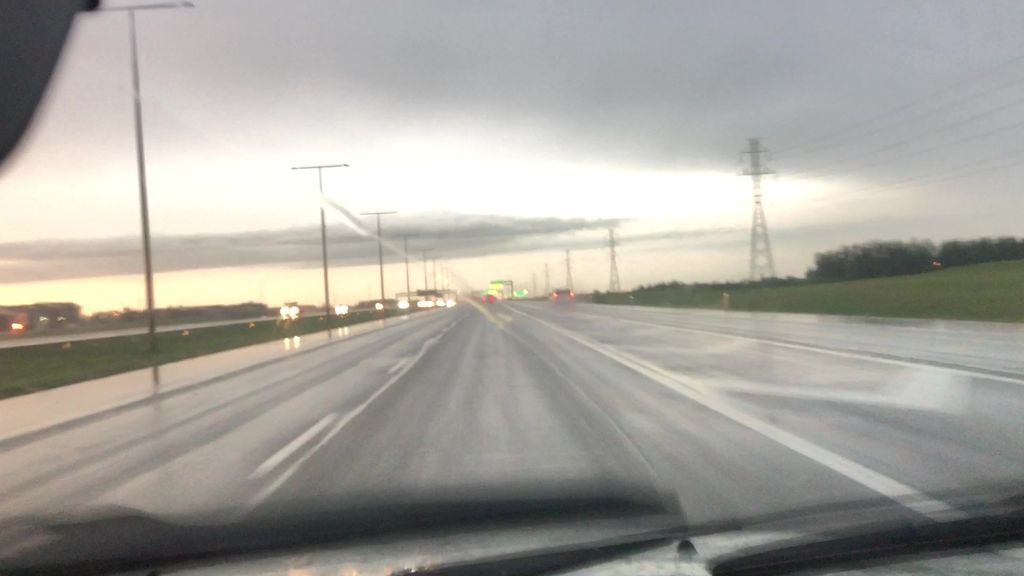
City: edmonton